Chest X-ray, AP view. Patient: 46 years old, sex F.
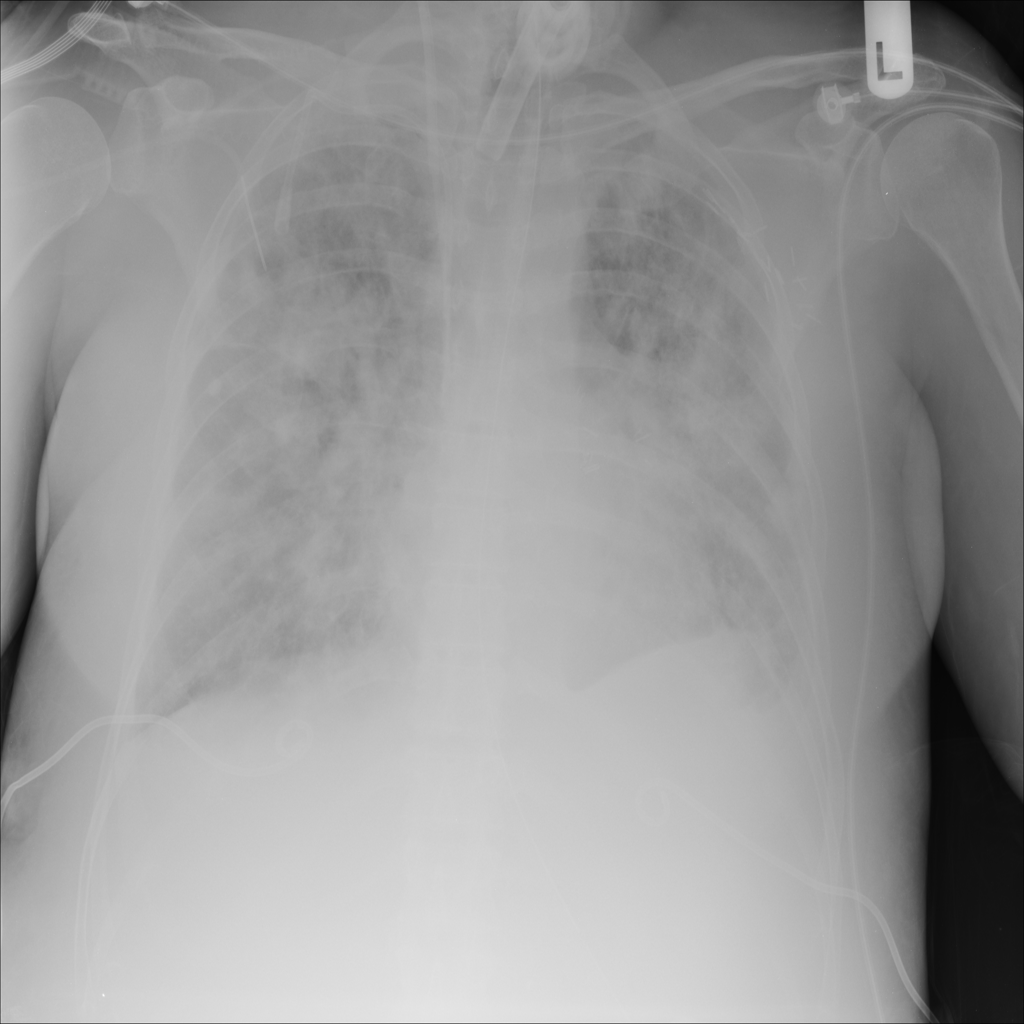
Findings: Infiltration, Nodule